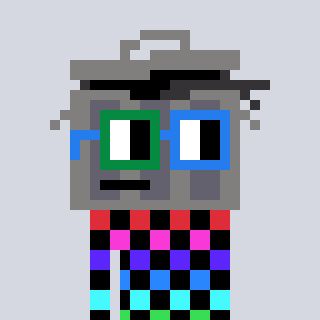
a pixel art character with square green and blue glasses, a trashcan-shaped head and a computerblue-colored body on a cool background